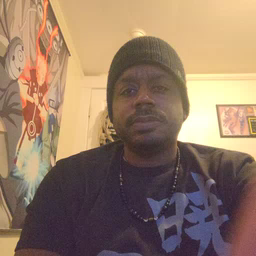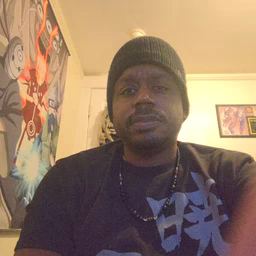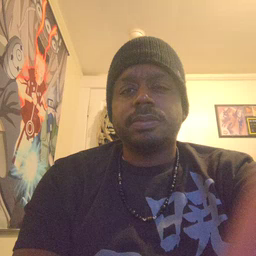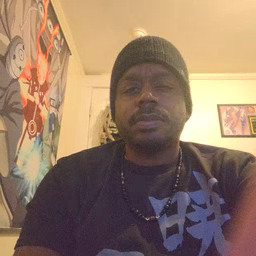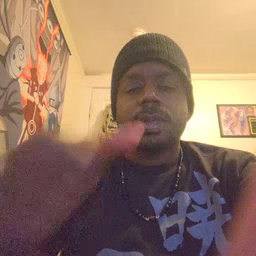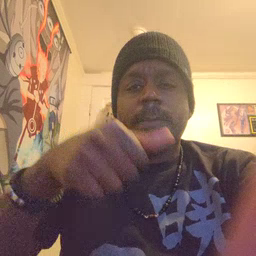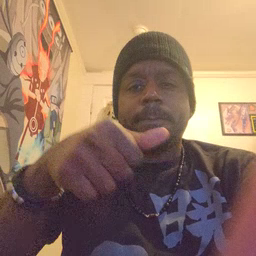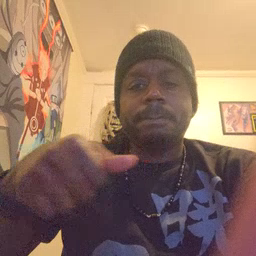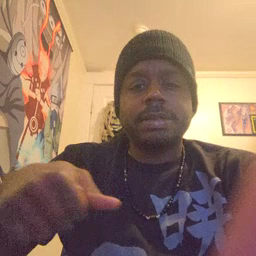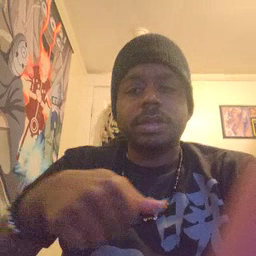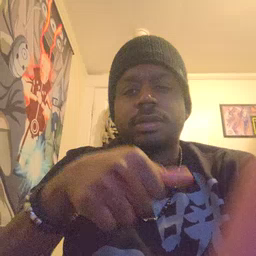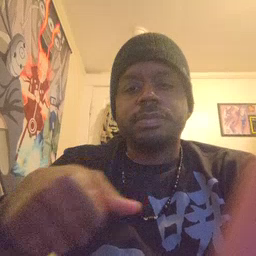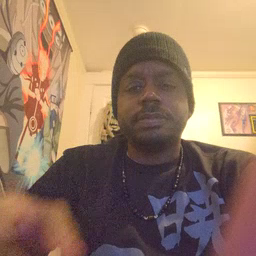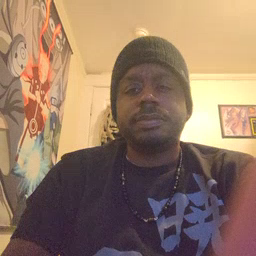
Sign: puzzle